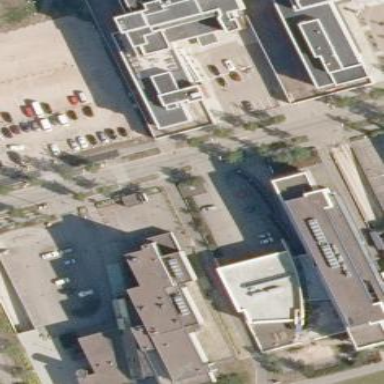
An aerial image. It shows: Office building.